Question: I have a dojox chart (chartDiv) that gets created within another container div (panelContainer).
Even though I have the width and height of the chartDiv set to be 90%, it either introduces scroll bars into the chartDiv, or if I dtart altering the padding and margin settigns for the ChartDiv, it will spill outside of the parent container.
I know this is going to be a basic issue, but I have been playing with lots of different CSS settings but nothing seems to solve keeping the chartDiv within the confines of the panelContainer (taking up 95% of the space)

<URL> might help you spot where I have gone wrong.
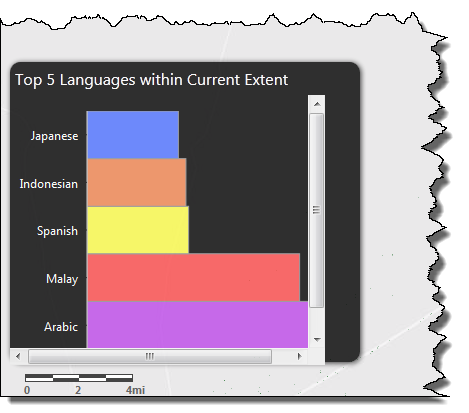
Answer: When you make a chart (or a dojox.gfx canvas) without width/height, it will try its best to determine its dimensions from the container you put it in. It can get confused though!
In your fiddle's case, #chart has a known width, because it's a block element and inherits its width from panelBG which is 100% of panelContainer's width.
The #chart div doesn't really have a height though, since a block element is 0px tall until you put something in it (or add some style to it). As a consequence, (I think) the chart simply assumes a height of some proportion to the width.
In your CSS, I see you have a #chartDiv rule with width and height 90%. I'm guessing you intended that to be #chart. That wouldn't actually have resolved the problem entirely though!
Assuming you changed that, the chart would now use 90%x90% as width/height, but if you try it, you'll see that the labels/axis are still positioned incorrectly.
Because you've floated the title container to the left, the chart container starts on the same "line" and tries to have its content "float" around the title container. This skews the axis labels out of place (green), while the actual chart (svg/canvas, pink) drops down below the title container.

To fix this, tell the chart container to stay clear of floats on both sides:
'''
#chart {
width: 90%;
height: 90%;
clear: both;
}
'''
It isn't really necessary to float anything though, and setting the height to 90% isn't always ideal. I made a suggestion in an updated fiddle: <URL> .
The differences are just that the title container is a div spanning across the top, while the chart container is absolutely positioned so that it fills whatever space is left underneath. You can then just set width/height on panelContainer.